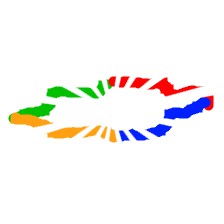
Shape: rhombus